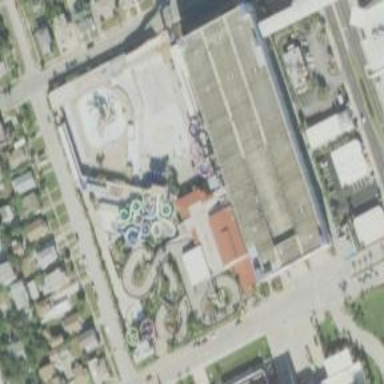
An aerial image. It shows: Water slide attraction.